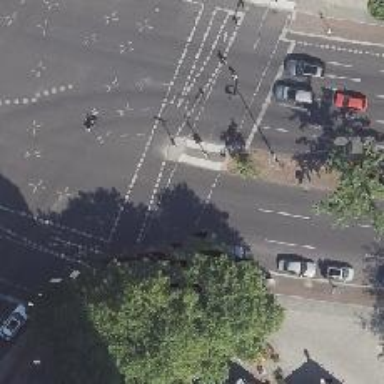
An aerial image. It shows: Asphalt footway with crossing controlled by traffic signals.